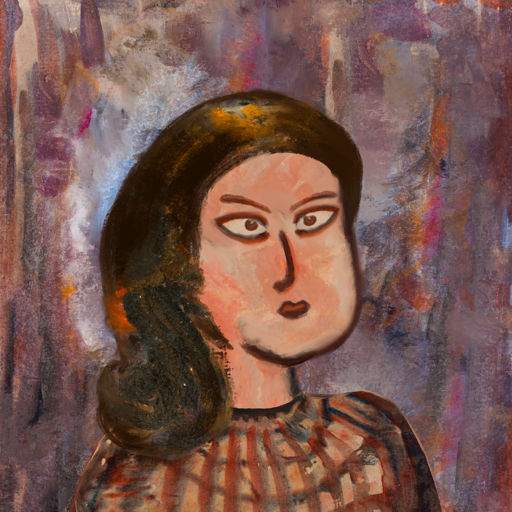
Background: Hypocrite, Head And Neck Side: Roy_Bahadur, Face Side: Roy_Bahadur, Bust: Orphan, Hair Side: Gypsy_Queen, Head Accessory: Blank, Second Necklace: Blank, Necklace: Blank, Baby: Blank